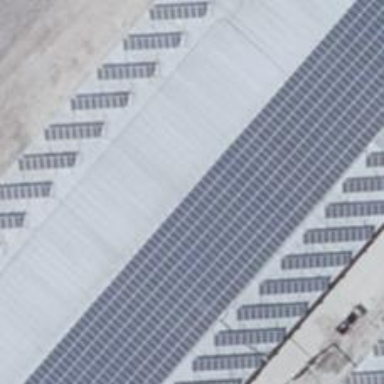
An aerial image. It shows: Solar photovoltaic panel generator producing electricity as small installation.